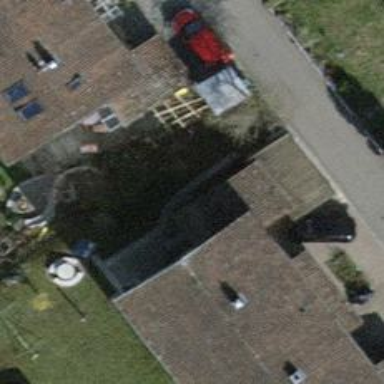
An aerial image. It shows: Terrace building.